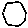
Label: hexagon